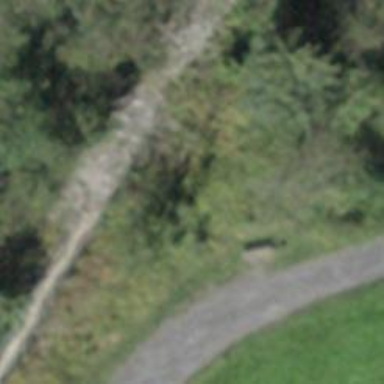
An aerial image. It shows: Bench.